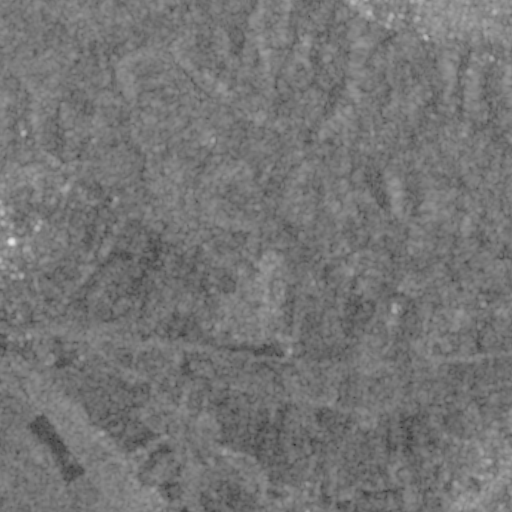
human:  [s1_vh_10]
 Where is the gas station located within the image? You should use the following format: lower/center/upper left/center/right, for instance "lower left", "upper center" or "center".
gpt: The gas station is located in the lower left of the image.
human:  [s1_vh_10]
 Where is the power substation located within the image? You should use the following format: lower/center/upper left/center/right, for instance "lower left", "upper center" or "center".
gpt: The power substation is located in the center left of the image.
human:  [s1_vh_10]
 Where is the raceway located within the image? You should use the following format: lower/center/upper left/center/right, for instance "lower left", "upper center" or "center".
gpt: The raceway is located in the lower right of the image.
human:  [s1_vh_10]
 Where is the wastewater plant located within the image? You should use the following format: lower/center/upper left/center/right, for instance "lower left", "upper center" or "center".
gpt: The wastewater plant is located in the center left of the image.
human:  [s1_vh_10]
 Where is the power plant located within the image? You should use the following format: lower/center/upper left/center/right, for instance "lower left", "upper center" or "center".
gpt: There is no power plant in the image.

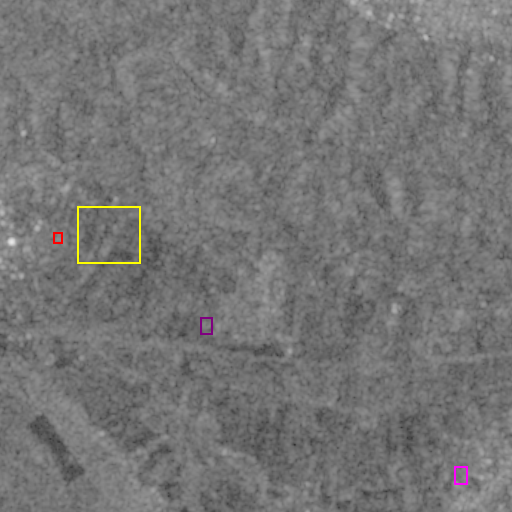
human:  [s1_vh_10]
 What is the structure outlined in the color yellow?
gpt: The structure outlined in yellow is a crop field.
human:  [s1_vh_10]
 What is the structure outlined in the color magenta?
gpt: The structure outlined in magenta is a park.
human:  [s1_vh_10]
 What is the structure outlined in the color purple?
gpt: The structure outlined in purple is a power substation.
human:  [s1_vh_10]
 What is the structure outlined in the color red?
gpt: The structure outlined in red is a wastewater plant.
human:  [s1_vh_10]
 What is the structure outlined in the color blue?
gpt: There is no blue outline.